Aerial crown-view tile of a tropical tree (Barro Colorado Island, Panama), acquired 20240611:
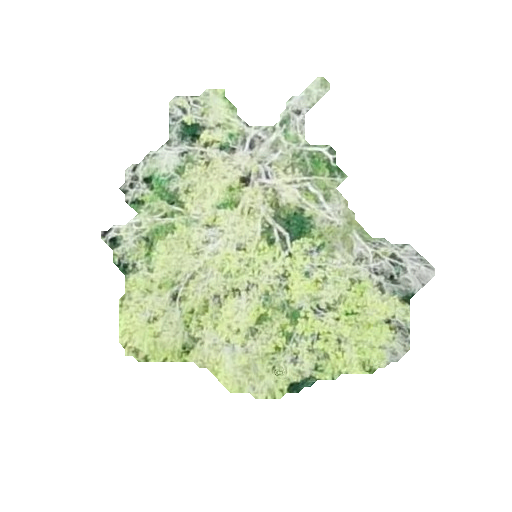
Species: Terminalia amazonia
GBIF accepted scientific name: Terminalia amazonica
Crown area: 103.145 m²